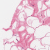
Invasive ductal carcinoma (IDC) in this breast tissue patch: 0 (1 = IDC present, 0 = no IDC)